Question: I have 3D scene and I have pane inside the scene which has a rotate transform by x axis, I want to use this pane as strategic game board, but I have problem.
when I enter mouse inside a pane it gives me wrong position of cursor.
For example when I enter mouse from upper left corner(red circle) inside pane(rotated pane with black border) it should shows me (0,0) as cursor position inside the pane, But it shows something like (200 , 400).

How can I solve this problem?
OR in other words, how can I get the mouse coordinate on node relative to node and its transforms?
Here is an example:
'''
import javafx.application.Application;
import javafx.event.EventHandler;
import javafx.scene.Scene;
import javafx.scene.input.MouseEvent;
import javafx.scene.layout.VBox;
import javafx.scene.paint.Color;
import javafx.scene.shape.Circle;
import javafx.scene.shape.Rectangle;
import javafx.scene.transform.RotateBuilder;
import javafx.stage.Stage;
public class JFXRotationXOrds extends Application{
@Override
public void start(Stage primaryStage) throws Exception {
VBox root = new VBox();
root.getChildren().add(new Rectangle(20, 20, Color.BLUE));
root.getChildren().add(new Circle(20, Color.RED));
//root.rotateProperty().set(30);
root.getTransforms().add(RotateBuilder.create().angle(-30).pivotX(0).pivotY(100).axis(new Point3D(1, 0, 0)).build());
root.setStyle("-fx-border-color: black; -fx-border-width:5; ");
root.setOnMouseMoved(new EventHandler<MouseEvent>() {
@Override
public void handle(MouseEvent arg0) {
if(arg0.getEventType() == MouseEvent.MOUSE_MOVED){
System.out.println(arg0.getX() + "," + arg0.getY());
}
}
});
Scene scene = new Scene(root, 200, 500);
primaryStage.setTitle("Rotation Coordinates Example");
primaryStage.setScene(scene);
scene.setCamera(PerspectiveCameraBuilder.create().fieldOfView(10).build());
primaryStage.show();
}
public static void main(String[] args){
Application.launch(args);
}
}
'''
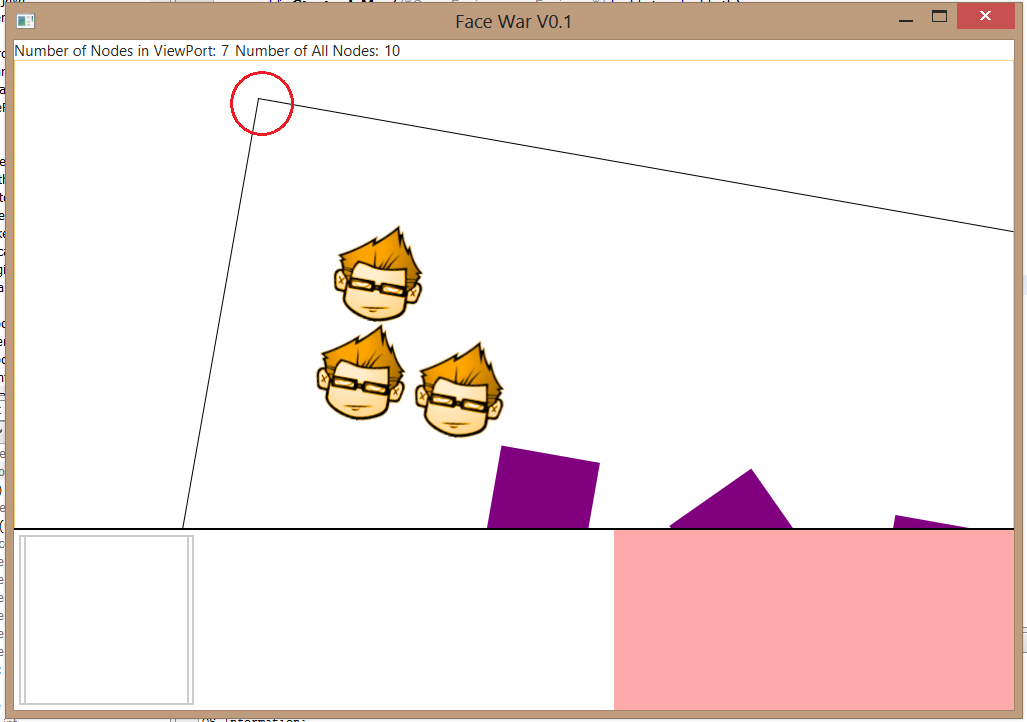
Answer: The problem has been fixed in the <URL>
I entered a <URL>. You can follow it to see the status updates.
I've updated the demo to reflect your problem. It seemed to work when the transformation was using the z-axis (yesterday - different for me today), but not when the transformation was on the X or Y axes.
Hopefully this helps you some.
'''
import javafx.application.Application;
import javafx.event.EventHandler;
import javafx.geometry.Point3D;
import javafx.scene.PerspectiveCamera;
import javafx.scene.Scene;
import javafx.scene.input.MouseEvent;
import javafx.scene.layout.VBox;
import javafx.scene.transform.Rotate;
import javafx.scene.transform.RotateBuilder;
import javafx.stage.Stage;
public class JFXRotationXOrds extends Application{
@Override
public void start(Stage primaryStage) throws Exception {
VBox root = new VBox();
final Rotate rotate = RotateBuilder.create().angle(80).pivotX(100).pivotY(100).pivotZ(0).axis(new Point3D(1,0,0)).build();
root.getTransforms().add(rotate);
root.setStyle("-fx-border-color: black; -fx-border-width:5; ");
root.setOnMouseMoved(new EventHandler<MouseEvent>() {
@Override
public void handle(MouseEvent arg0) {
if(arg0.getEventType() == MouseEvent.MOUSE_MOVED){
System.out.println(arg0.getSceneX() + "," + arg0.getSceneY());
}
}
});
Scene scene = new Scene(root, 200, 500);
PerspectiveCamera camera = new PerspectiveCamera();
scene.setCamera(camera);
primaryStage.setTitle("BorderPane Example");
primaryStage.setScene(scene);
primaryStage.show();
}
public static void main(String[] args){
Application.launch(args);
}
}
'''